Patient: sex M, age 42
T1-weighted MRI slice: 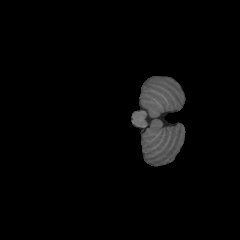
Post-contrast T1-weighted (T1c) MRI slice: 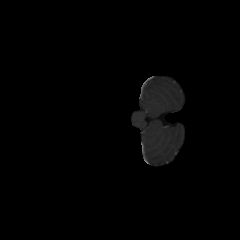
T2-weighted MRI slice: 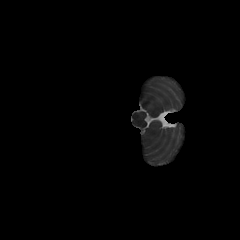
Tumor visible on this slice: no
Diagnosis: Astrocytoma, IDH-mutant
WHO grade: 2